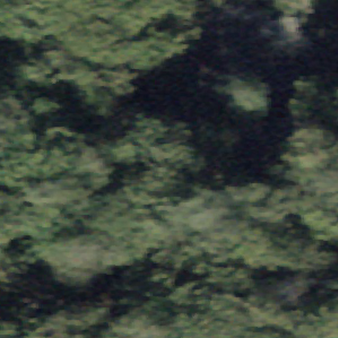
Label: other